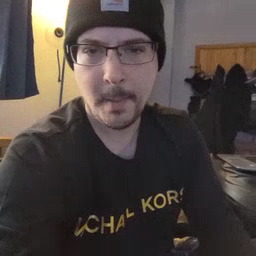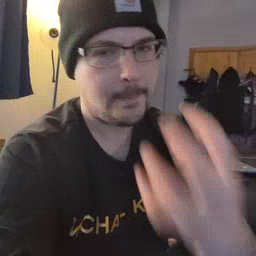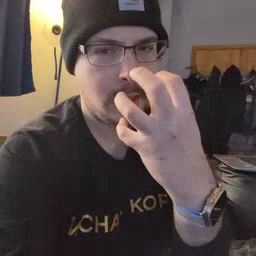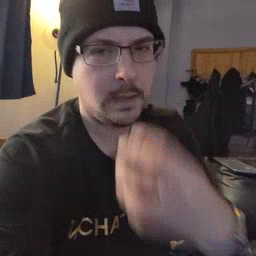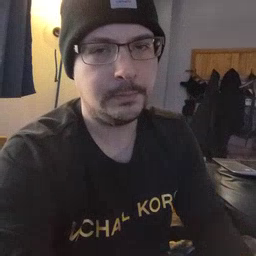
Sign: mad